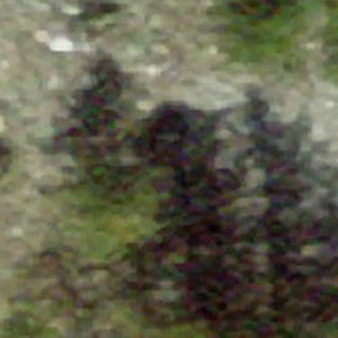
Label: other